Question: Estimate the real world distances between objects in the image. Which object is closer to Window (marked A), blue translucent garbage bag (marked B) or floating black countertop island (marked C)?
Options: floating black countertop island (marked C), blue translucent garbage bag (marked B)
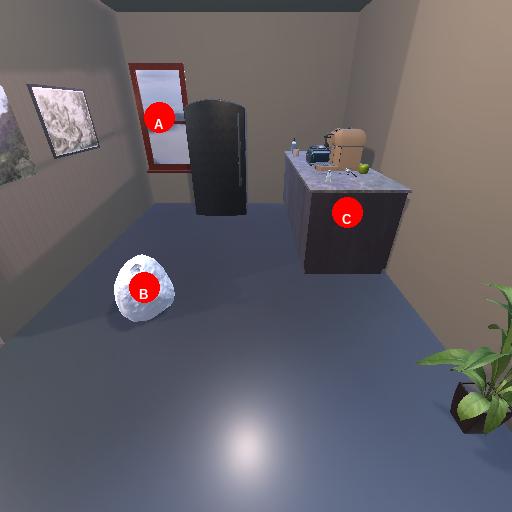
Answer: floating black countertop island (marked C)